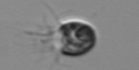
Label: Balanion